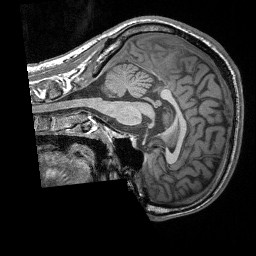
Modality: T1w
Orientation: sagittal
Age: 24
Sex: male
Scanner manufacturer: siemens
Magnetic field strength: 3 T
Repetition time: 1.9 s
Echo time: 0.00252 s